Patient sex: M
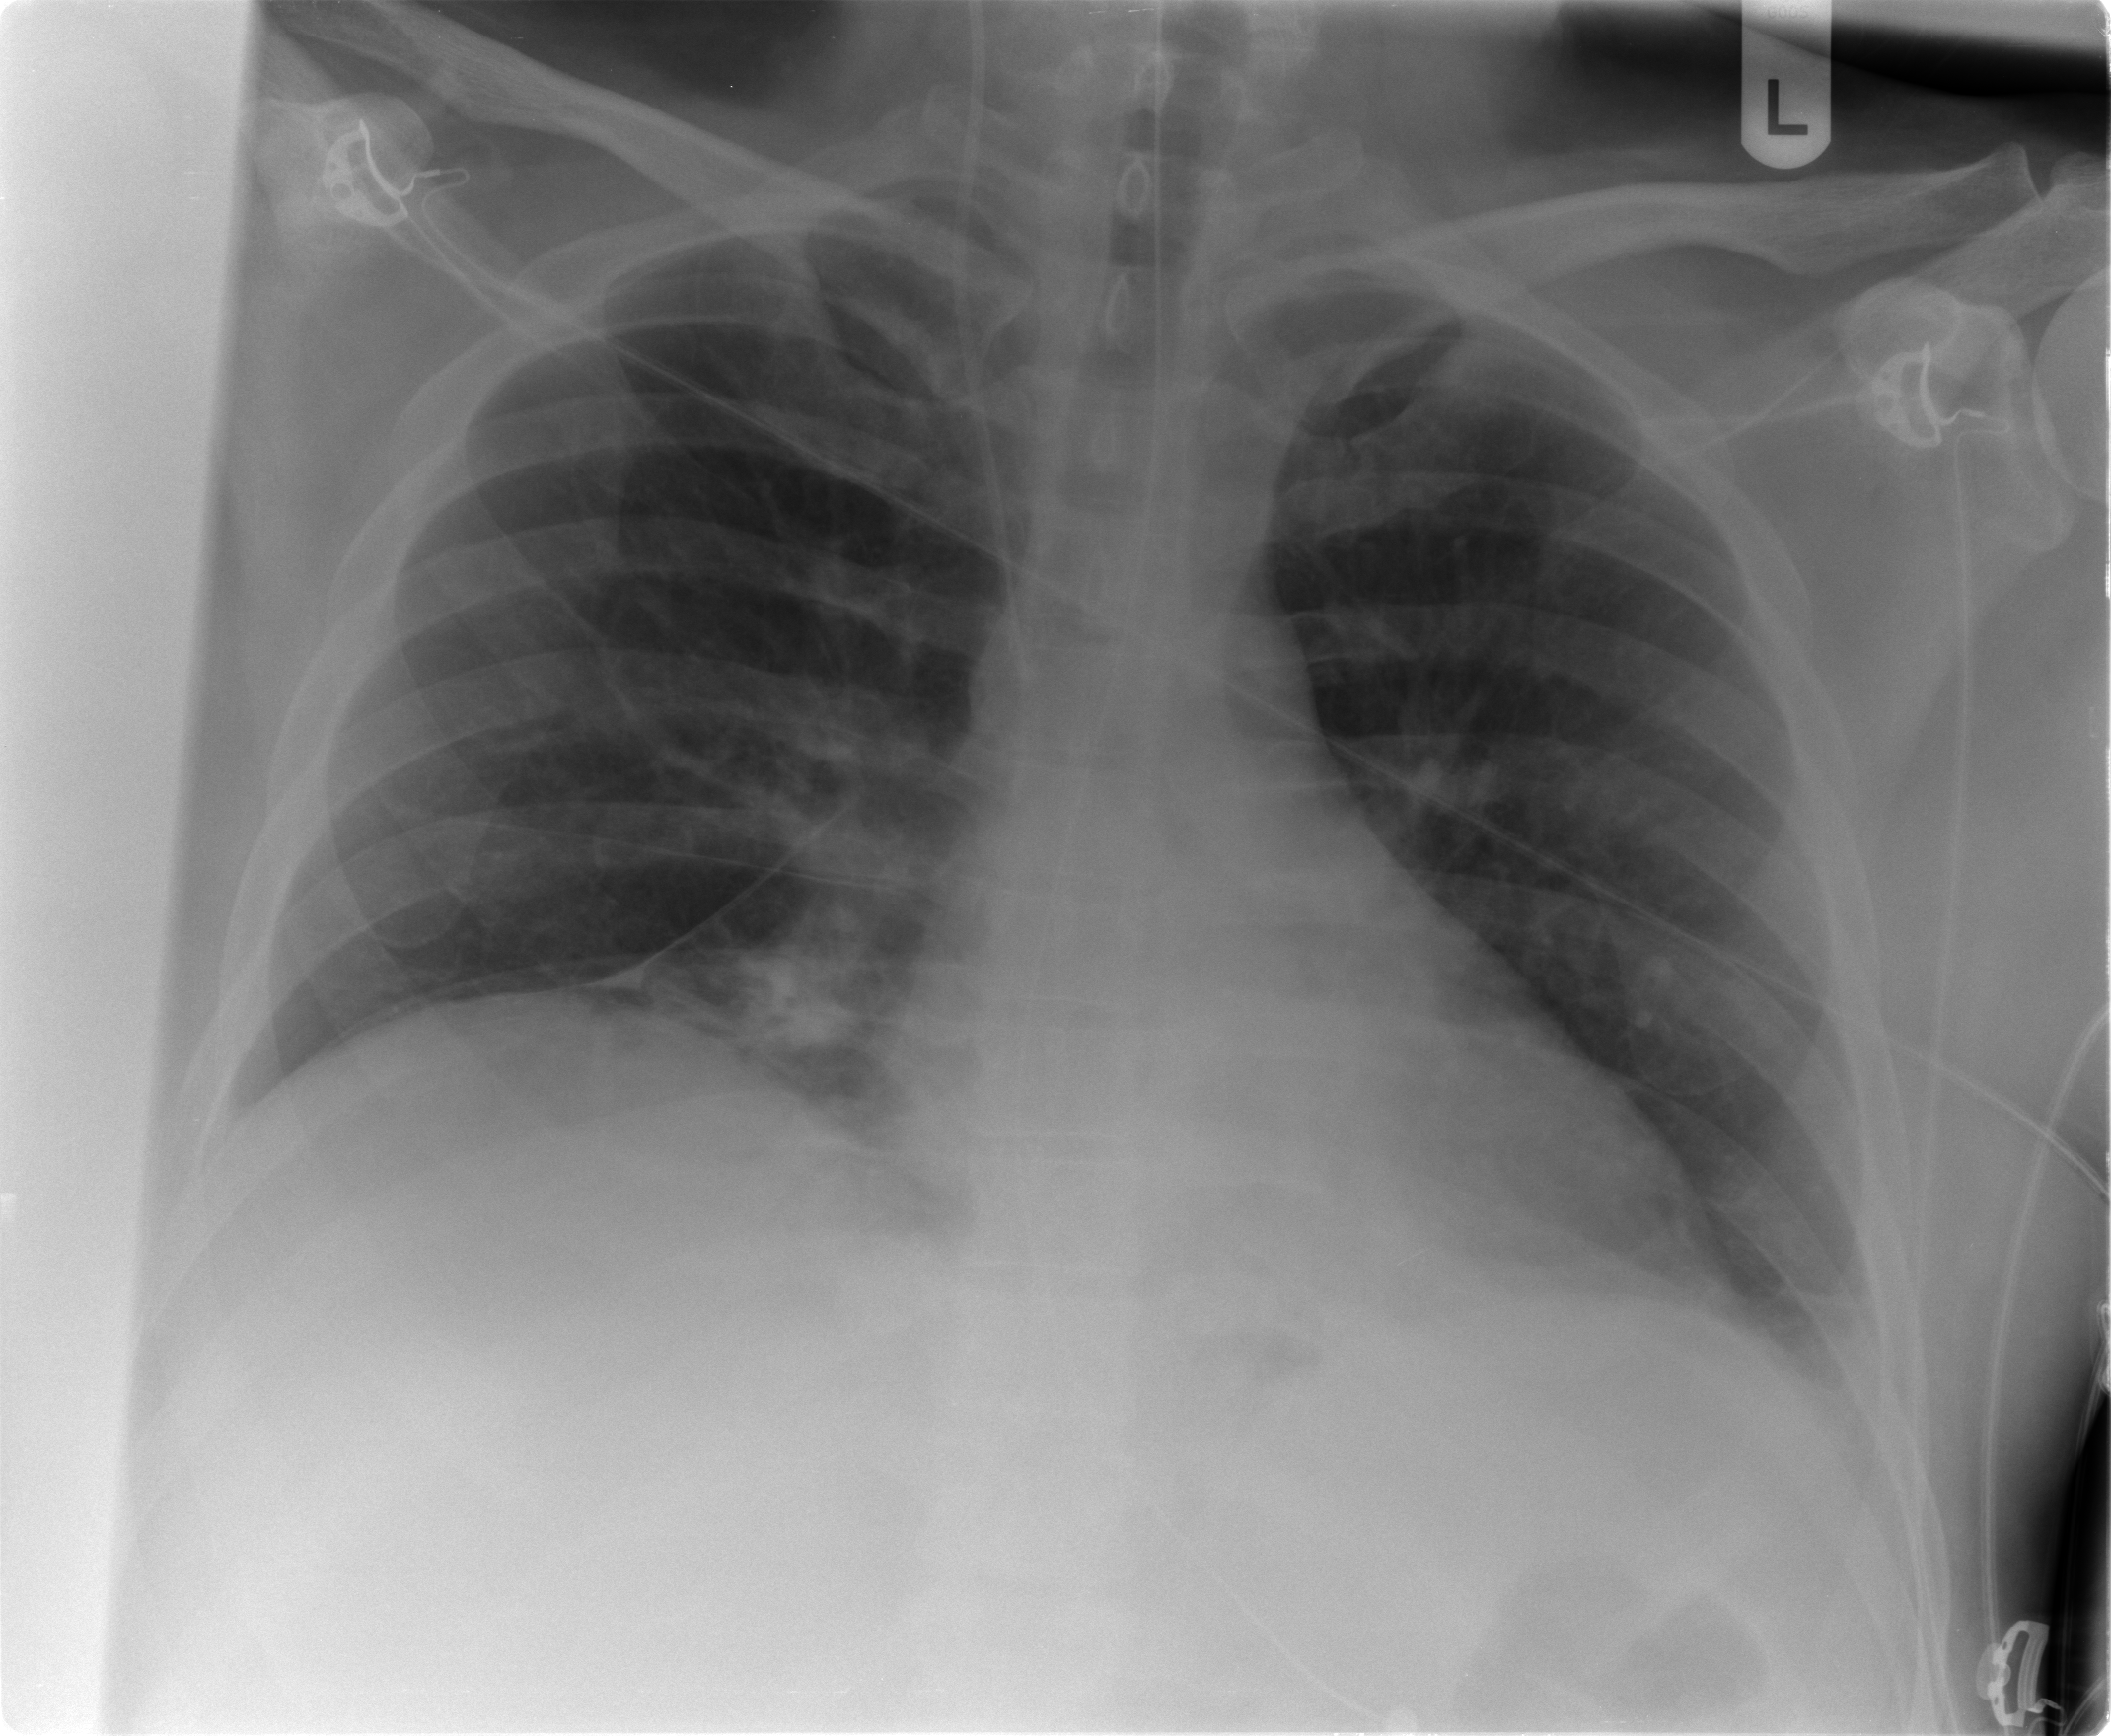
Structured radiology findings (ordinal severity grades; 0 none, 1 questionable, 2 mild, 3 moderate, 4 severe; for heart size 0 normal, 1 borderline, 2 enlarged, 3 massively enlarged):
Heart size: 0
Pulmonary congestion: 0
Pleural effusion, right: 0
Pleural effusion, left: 2
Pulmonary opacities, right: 0
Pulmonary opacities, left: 0
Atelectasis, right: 0
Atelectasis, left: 2